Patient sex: M
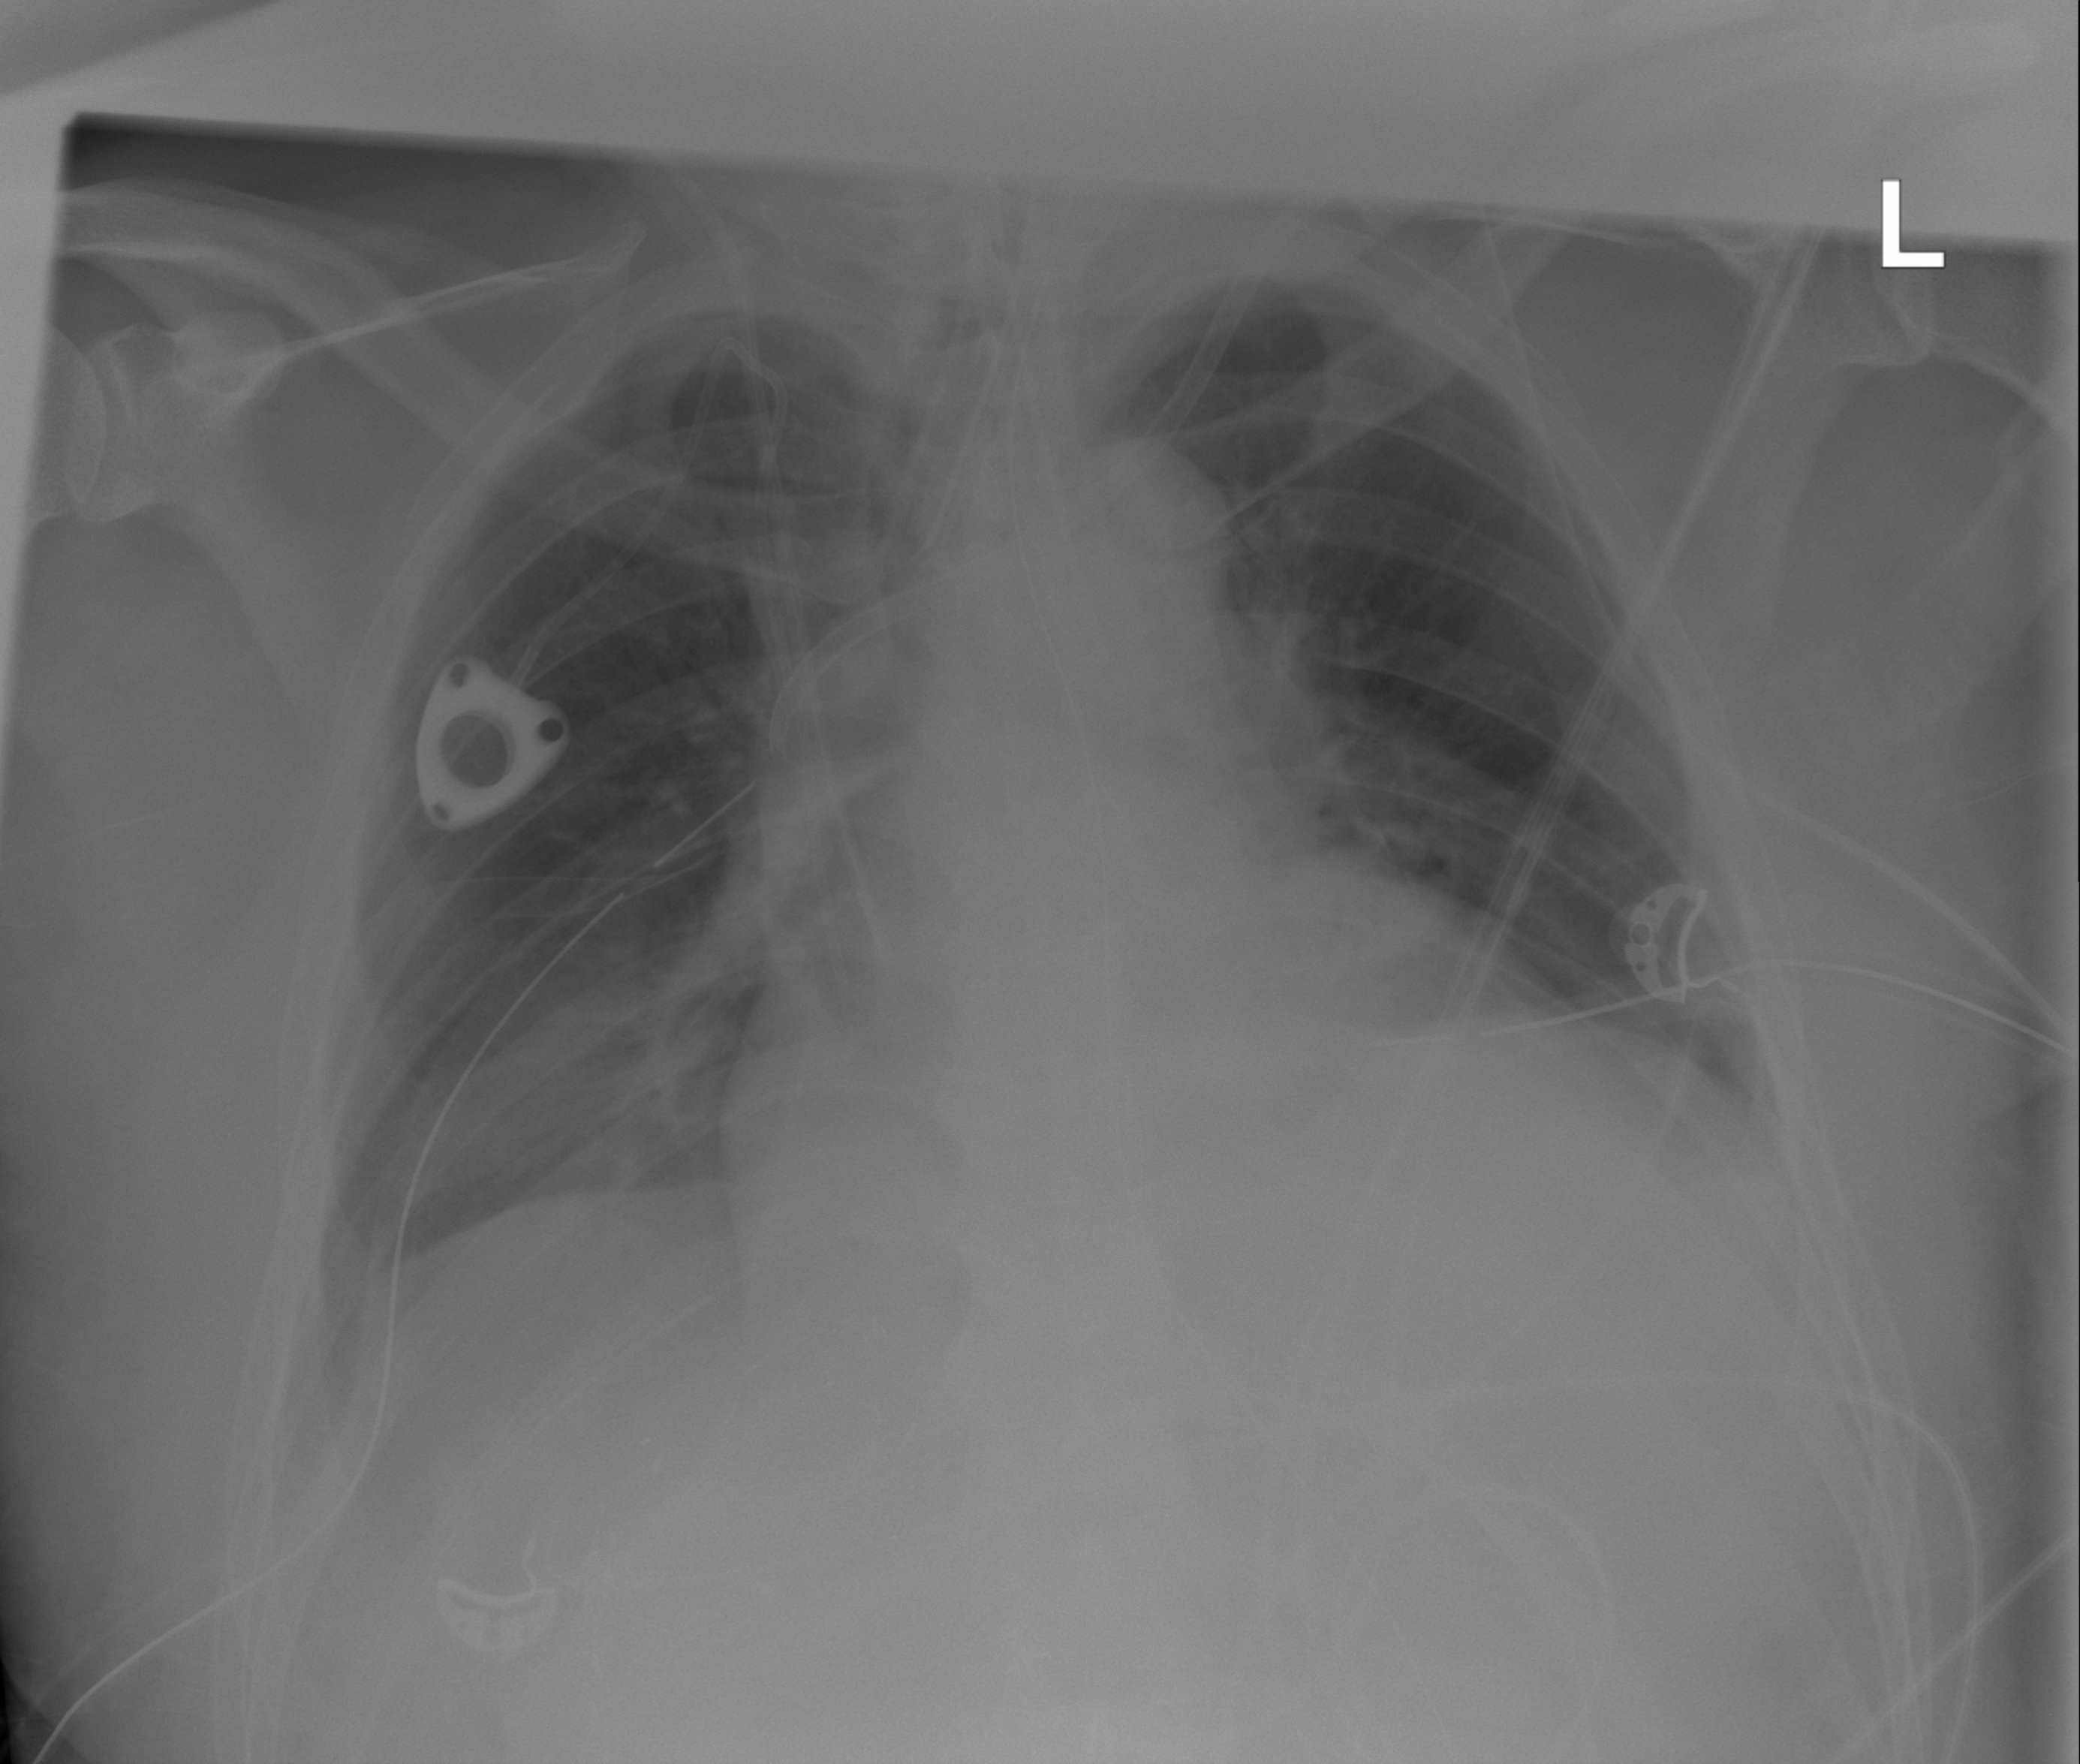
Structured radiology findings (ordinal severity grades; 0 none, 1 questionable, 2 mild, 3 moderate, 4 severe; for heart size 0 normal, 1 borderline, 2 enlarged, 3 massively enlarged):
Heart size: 2
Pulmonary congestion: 0
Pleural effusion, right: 2
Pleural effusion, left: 3
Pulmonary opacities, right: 0
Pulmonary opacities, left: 0
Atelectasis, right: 2
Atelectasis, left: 2